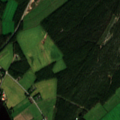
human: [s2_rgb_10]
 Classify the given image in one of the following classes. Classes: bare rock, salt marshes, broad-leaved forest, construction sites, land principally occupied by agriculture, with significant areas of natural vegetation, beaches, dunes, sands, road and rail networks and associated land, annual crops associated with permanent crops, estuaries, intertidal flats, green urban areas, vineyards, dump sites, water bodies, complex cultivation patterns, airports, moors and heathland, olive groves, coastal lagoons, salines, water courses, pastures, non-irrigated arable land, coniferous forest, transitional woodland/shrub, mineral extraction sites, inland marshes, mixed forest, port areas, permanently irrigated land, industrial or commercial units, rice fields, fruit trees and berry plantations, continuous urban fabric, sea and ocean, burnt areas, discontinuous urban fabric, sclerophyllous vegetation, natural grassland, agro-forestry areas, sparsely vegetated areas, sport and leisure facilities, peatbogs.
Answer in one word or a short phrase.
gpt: non-irrigated arable land, land principally occupied by agriculture, with significant areas of natural vegetation, coniferous forest, water courses